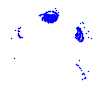
Particle: pion